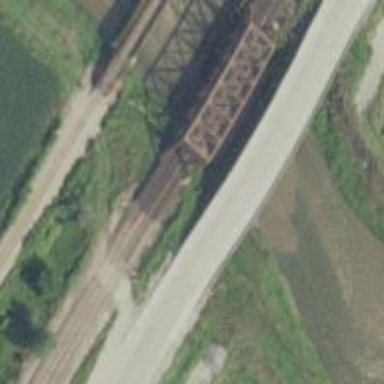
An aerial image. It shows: Truss bridge over railway.